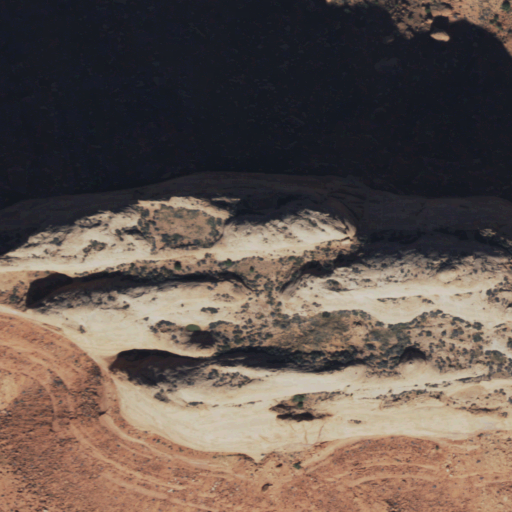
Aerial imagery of ridge(s) in Arizona named Rock Pointing West containing only shrub